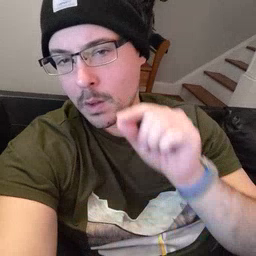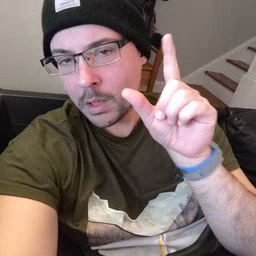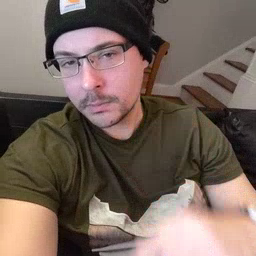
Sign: awake